Field crop: maize
Growth stage: 2
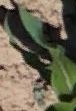
Species: maize